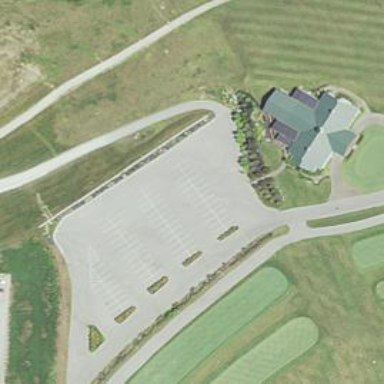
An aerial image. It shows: Service road used as golf cart path.